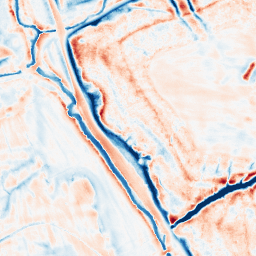
Category: edge_preserving
Decomposition family: bilateral
Decomposition parameters: d: 21
sigma_color: 150
sigma_space: 25
Upsampling method: bicubic
Upsampling parameters: scale: 4
Upsampling scale: 4